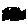
Label: circle